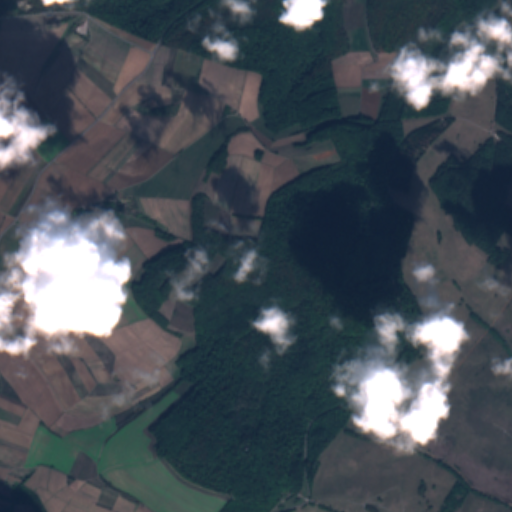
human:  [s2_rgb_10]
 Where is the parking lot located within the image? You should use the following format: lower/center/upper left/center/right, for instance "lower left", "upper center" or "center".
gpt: The parking lot is located in the upper left of the image.
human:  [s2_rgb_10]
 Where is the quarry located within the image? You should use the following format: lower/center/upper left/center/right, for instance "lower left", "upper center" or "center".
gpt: The quarry is located in the upper left of the image.
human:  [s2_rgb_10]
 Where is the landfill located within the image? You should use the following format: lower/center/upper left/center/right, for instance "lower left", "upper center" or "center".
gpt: There is no landfill in the image.